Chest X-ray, AP view. Patient: 58 years old, sex M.
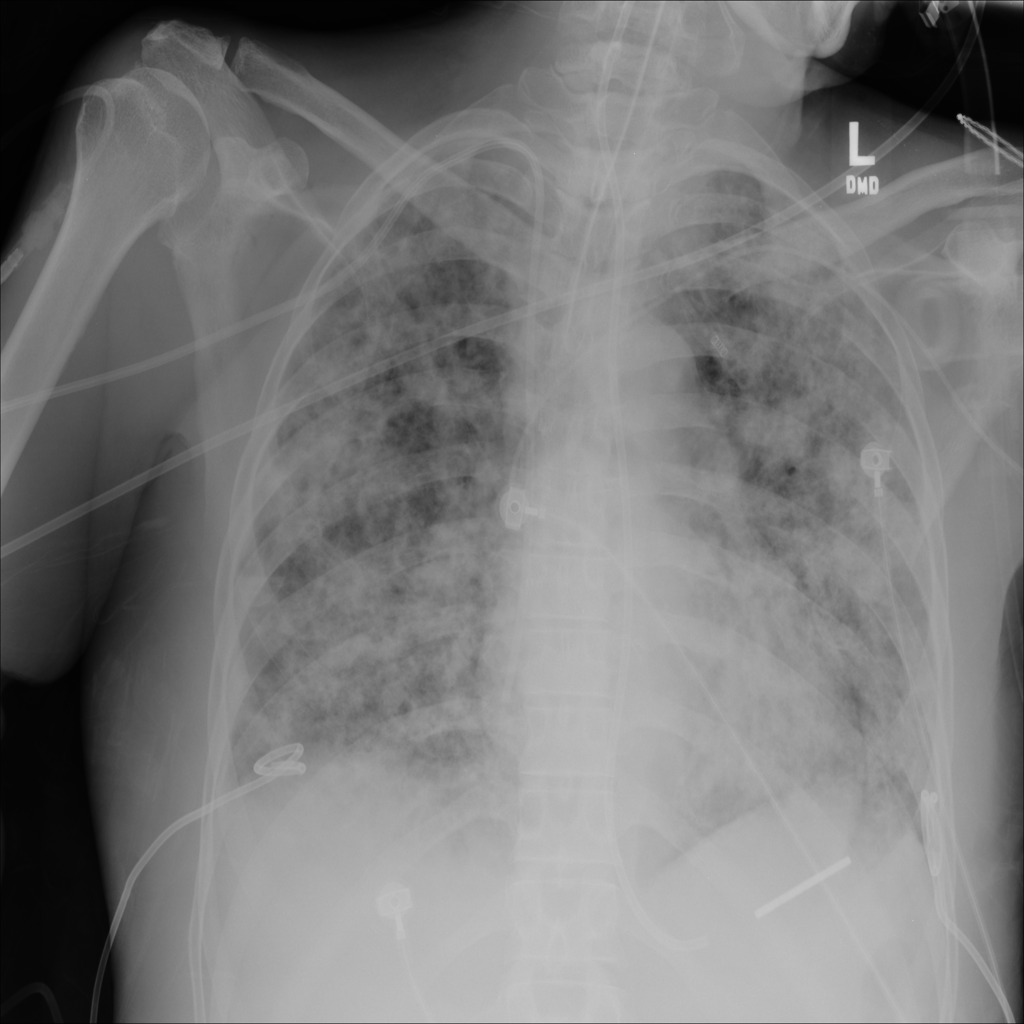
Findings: No Finding